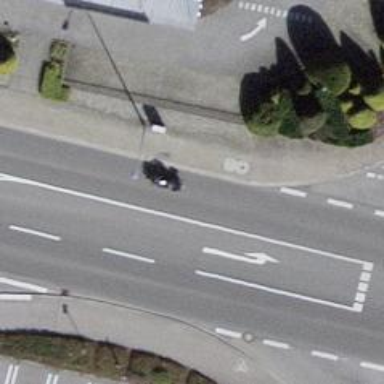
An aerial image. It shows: Asphalt road with sidewalks on both sides. The road is classified as primary highway.